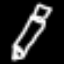
Label: pencil